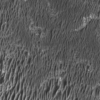
Label: not_dusty